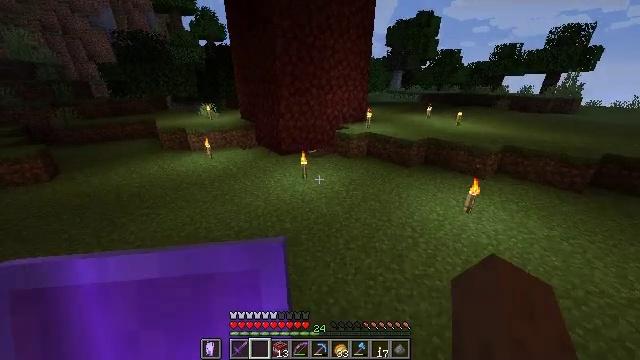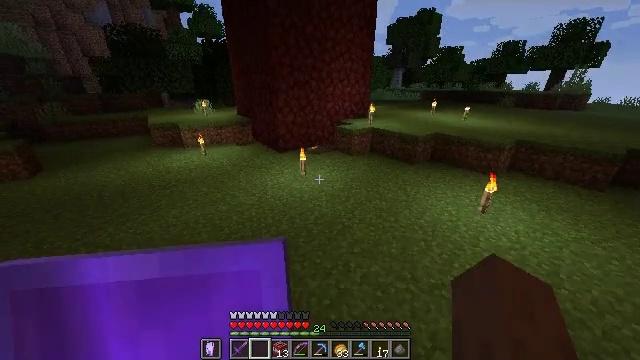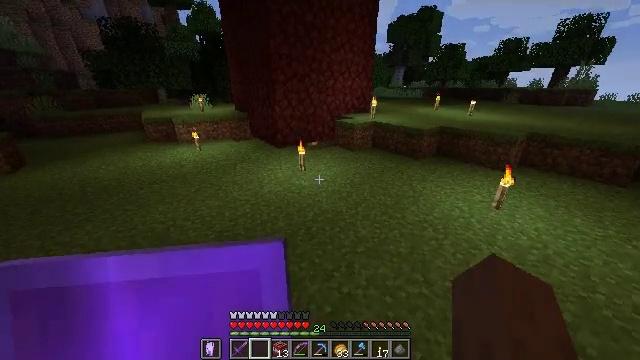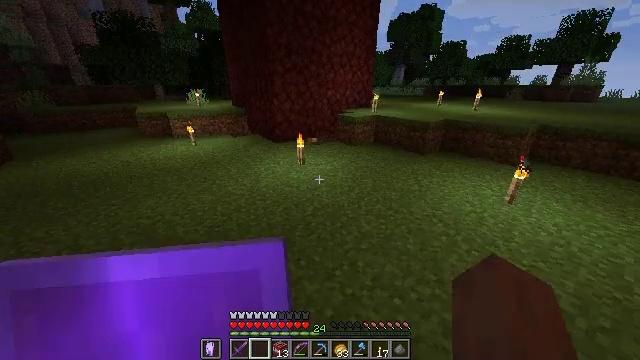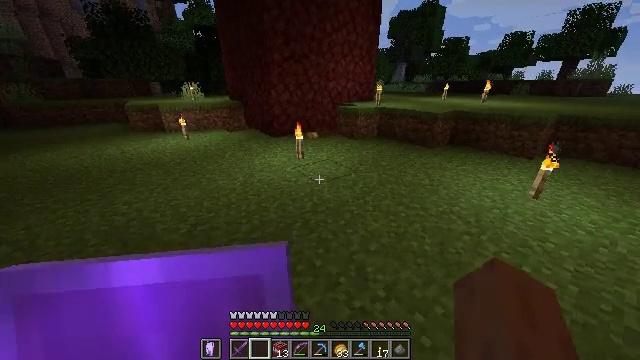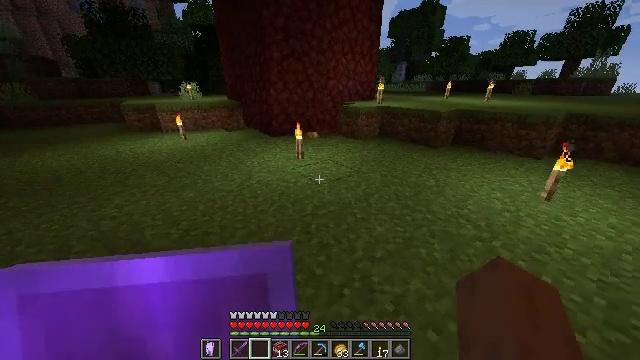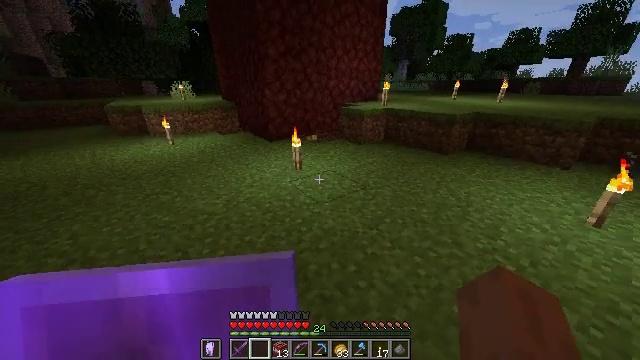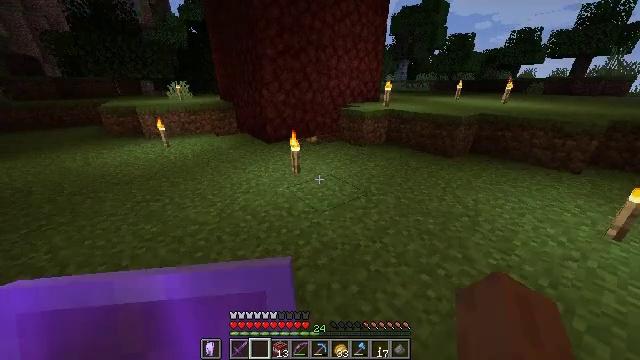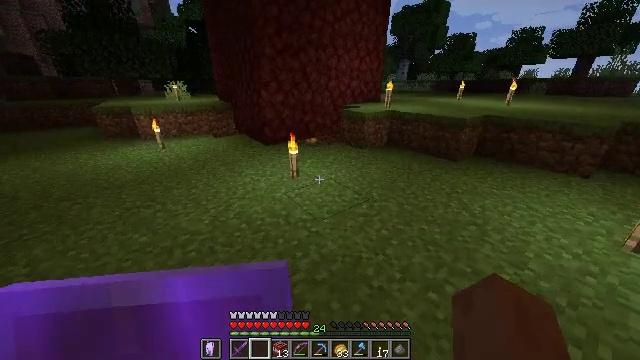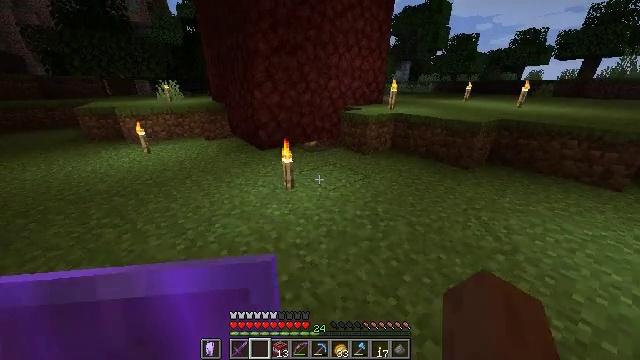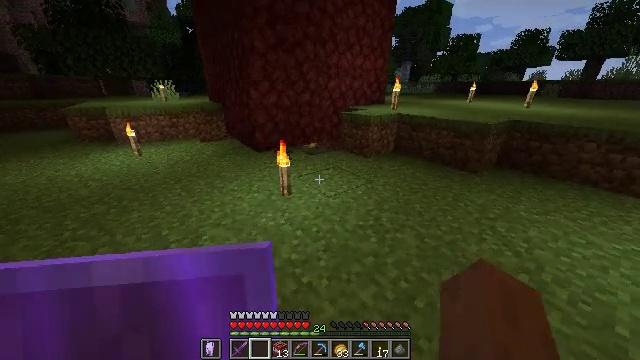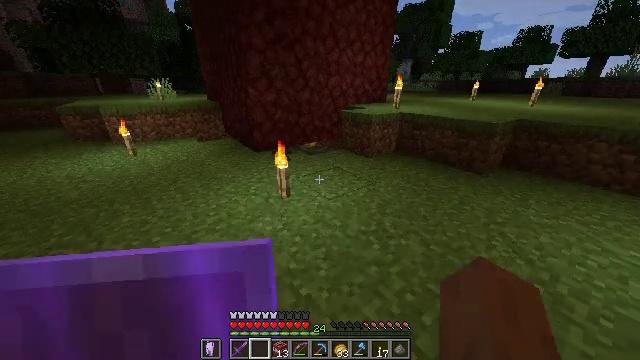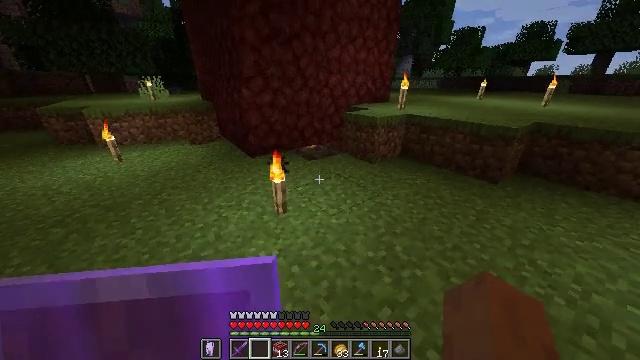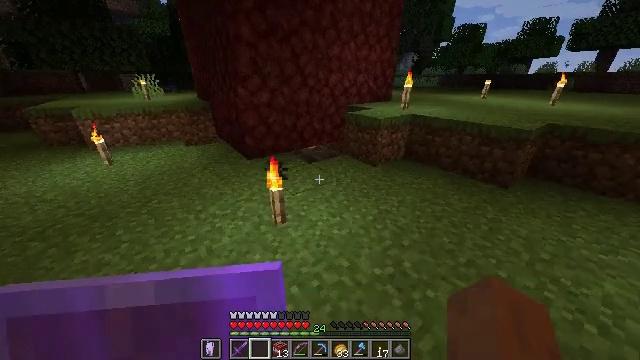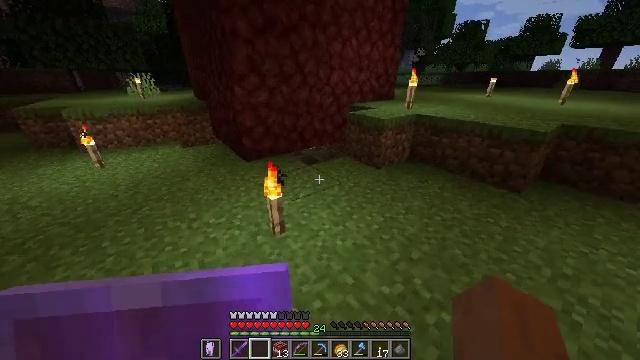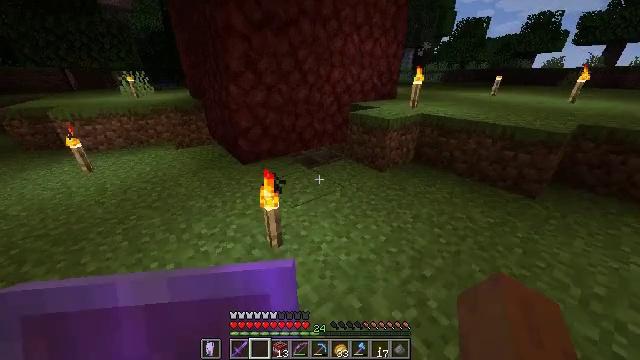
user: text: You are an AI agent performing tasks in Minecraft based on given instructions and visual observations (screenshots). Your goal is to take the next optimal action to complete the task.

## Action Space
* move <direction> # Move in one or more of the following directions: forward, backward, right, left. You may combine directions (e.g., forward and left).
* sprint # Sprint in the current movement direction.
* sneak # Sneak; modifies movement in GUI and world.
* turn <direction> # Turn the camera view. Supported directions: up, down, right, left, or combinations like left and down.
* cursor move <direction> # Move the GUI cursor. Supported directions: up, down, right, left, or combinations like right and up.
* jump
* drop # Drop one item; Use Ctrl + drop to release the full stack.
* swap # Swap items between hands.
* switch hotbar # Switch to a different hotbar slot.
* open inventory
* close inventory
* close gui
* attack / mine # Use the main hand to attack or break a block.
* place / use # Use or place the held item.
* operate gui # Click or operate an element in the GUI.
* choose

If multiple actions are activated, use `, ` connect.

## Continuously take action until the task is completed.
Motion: motion action
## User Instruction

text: Combat the zombie.
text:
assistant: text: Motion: move forward
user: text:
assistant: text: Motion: move forward
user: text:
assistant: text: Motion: move forward
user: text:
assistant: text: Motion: move forward
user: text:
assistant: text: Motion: move forward
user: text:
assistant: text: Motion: move forward
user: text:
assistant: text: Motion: move forward
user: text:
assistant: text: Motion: move forward
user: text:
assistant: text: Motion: move forward
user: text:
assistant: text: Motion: move forward
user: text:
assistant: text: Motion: move forward
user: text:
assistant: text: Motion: move forward
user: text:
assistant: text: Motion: move forward
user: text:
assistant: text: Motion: move forward
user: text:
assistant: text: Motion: move forward
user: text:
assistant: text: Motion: move forward
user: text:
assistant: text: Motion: move forward, turn down
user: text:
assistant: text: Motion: move forward, turn down
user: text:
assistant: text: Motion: move forward, turn down
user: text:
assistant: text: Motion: move forward, turn down
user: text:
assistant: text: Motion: move forward, turn down
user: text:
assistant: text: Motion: move forward, turn down
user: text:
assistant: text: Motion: move forward, turn down
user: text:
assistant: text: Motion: move forward, turn down
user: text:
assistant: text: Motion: move forward
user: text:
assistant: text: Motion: move forward
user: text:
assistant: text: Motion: turn left
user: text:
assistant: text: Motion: turn left
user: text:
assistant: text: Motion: no_op
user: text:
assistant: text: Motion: no_op